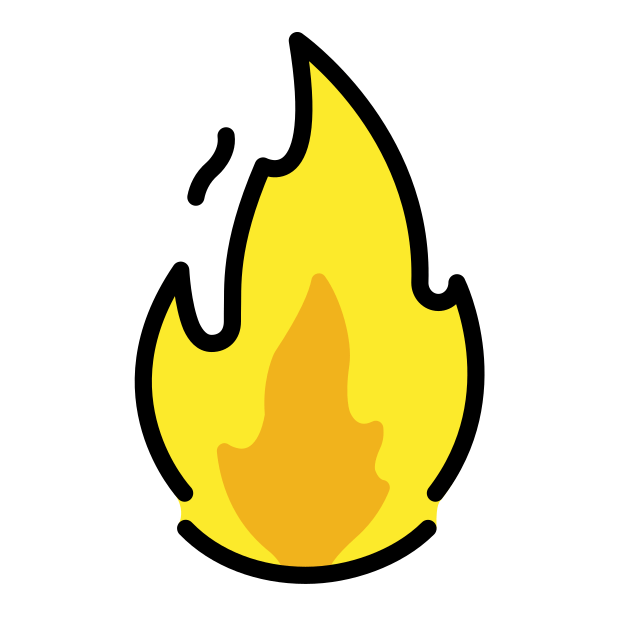
Emoji: 🔥
Name: fire
Unicode: 0x1f525